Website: ulta-beauty
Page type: account-selection
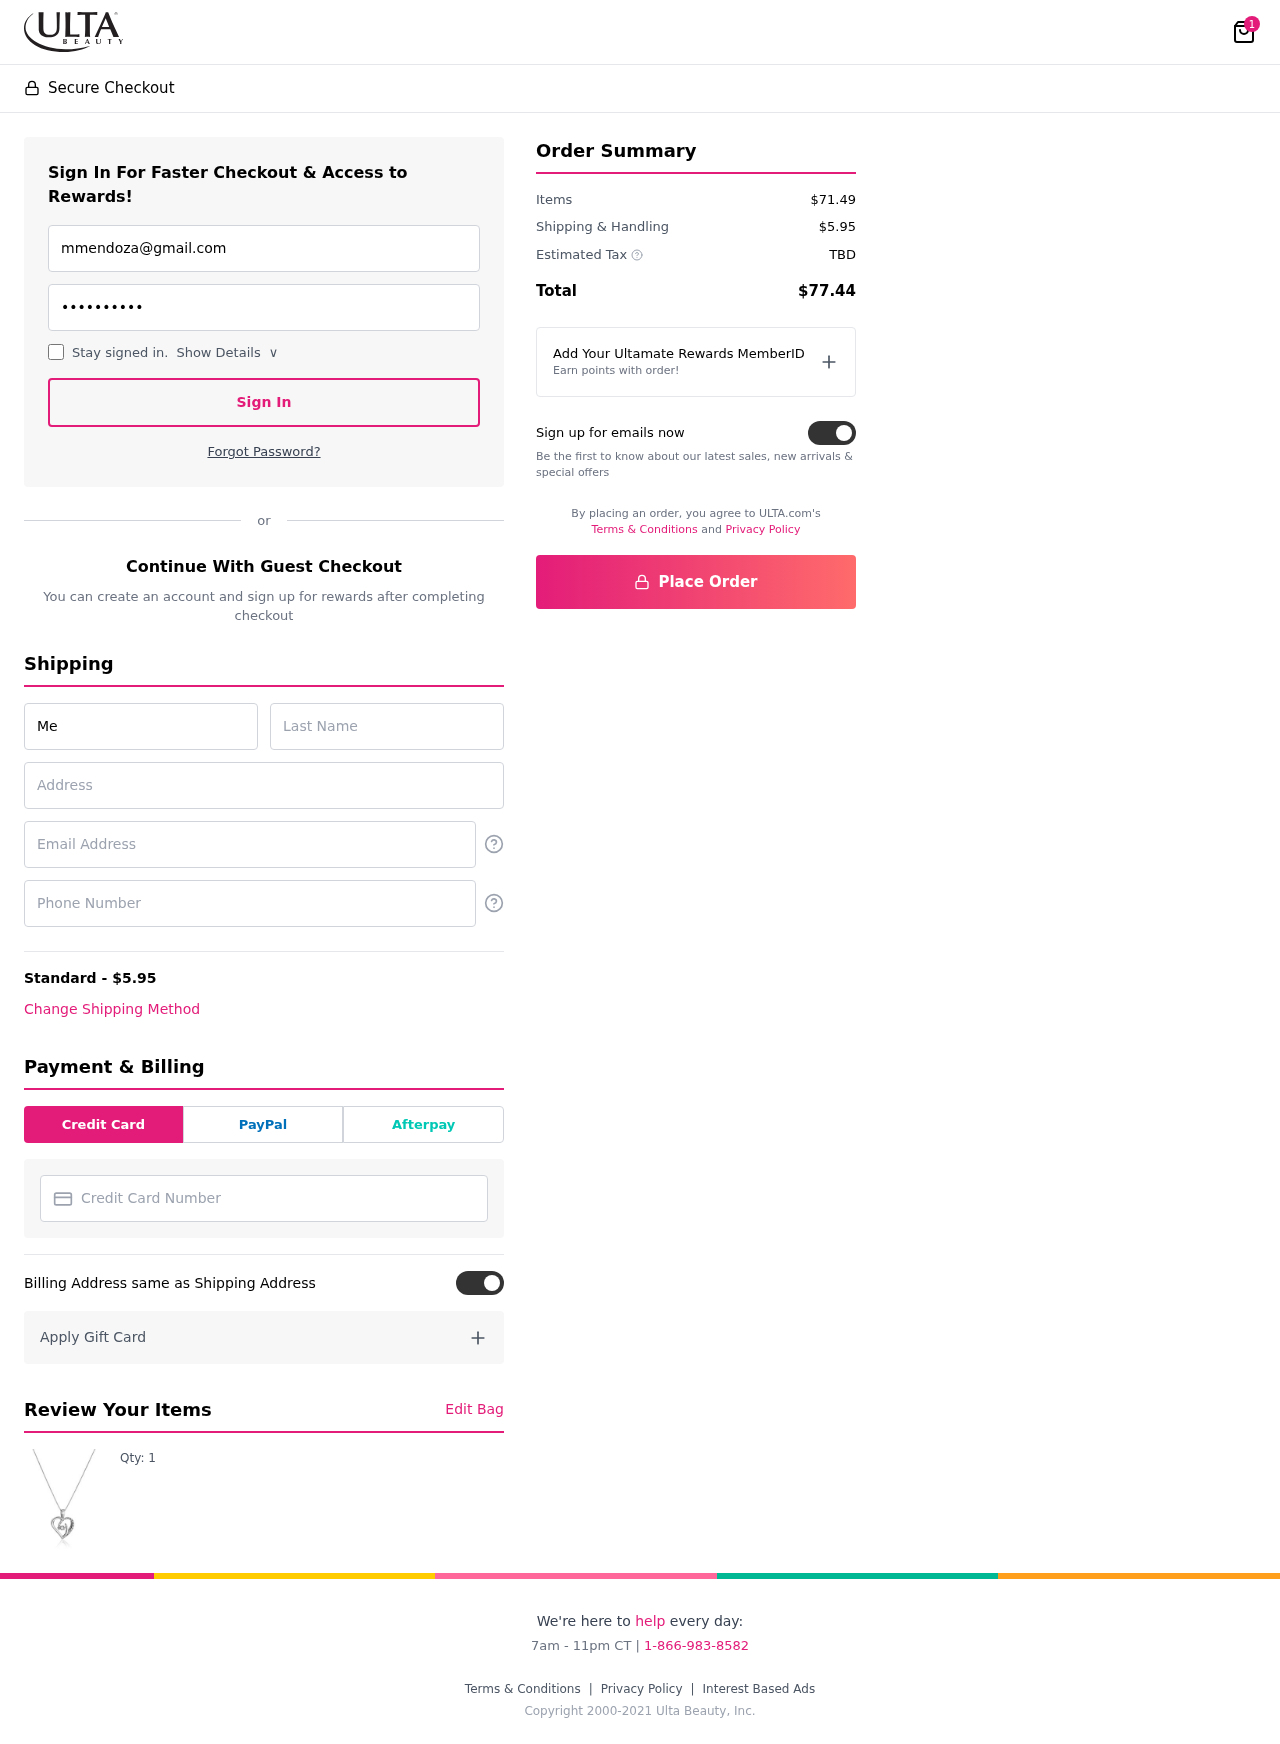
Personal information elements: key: PII_CARD_NUMBER
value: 2233 5157 0837 4998
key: PII_EMAIL
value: mmendoza@gmail.com
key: PII_EMAIL2
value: mmendoza@gmail.com
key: PII_FIRSTNAME
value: Melissa
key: PII_LASTNAME
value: Mendoza
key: PII_PHONE
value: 8746498794
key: PII_STREET
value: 87905 Romero Divide
Product elements: key: PRODUCT1_QUANTITY
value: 1
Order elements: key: ORDER_NUM_ITEMS
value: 1
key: ORDER_SHIPPING_COST
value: $5.95
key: ORDER_SUBTOTAL
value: $71.49
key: ORDER_TAX
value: TBD
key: ORDER_TOTAL
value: $77.44